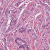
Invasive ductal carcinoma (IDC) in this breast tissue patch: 1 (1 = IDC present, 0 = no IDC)